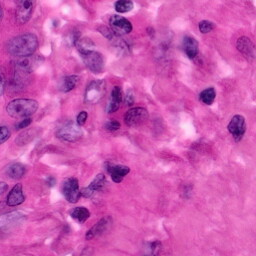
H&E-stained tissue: Pancreatic